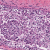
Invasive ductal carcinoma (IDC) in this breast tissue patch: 0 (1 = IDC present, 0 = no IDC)